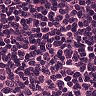
Metastatic tissue present: no